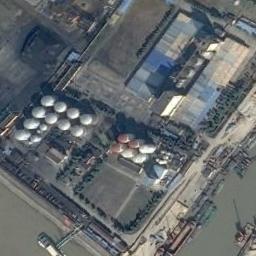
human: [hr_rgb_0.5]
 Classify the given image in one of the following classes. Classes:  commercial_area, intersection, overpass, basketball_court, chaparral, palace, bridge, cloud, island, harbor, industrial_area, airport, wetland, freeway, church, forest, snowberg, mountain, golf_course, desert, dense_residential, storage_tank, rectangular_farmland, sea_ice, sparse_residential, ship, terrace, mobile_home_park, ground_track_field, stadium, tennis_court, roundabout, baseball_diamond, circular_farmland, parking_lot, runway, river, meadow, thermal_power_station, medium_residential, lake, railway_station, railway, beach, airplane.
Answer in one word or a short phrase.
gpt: storage_tank